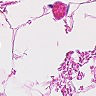
Metastatic tissue present: no